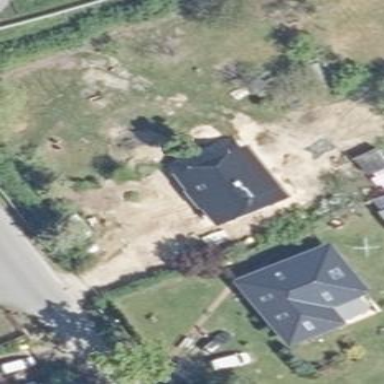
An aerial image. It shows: Simple house.